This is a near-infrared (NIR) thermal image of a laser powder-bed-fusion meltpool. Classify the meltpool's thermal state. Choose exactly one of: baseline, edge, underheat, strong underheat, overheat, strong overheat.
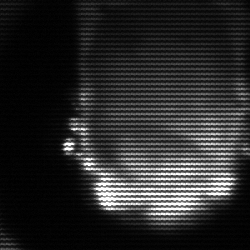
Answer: baseline